A scalogram (wavelet time-scale view) of one vibration snapshot from a rotating machine is shown. Classify the rotor condition as one of: normal, misalignment, unbalance, looseness.
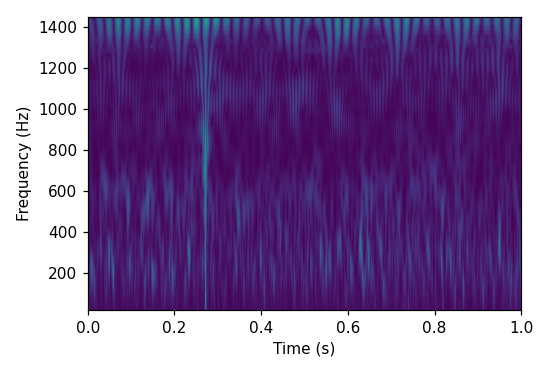
Answer: unbalance